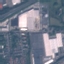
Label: Industrial